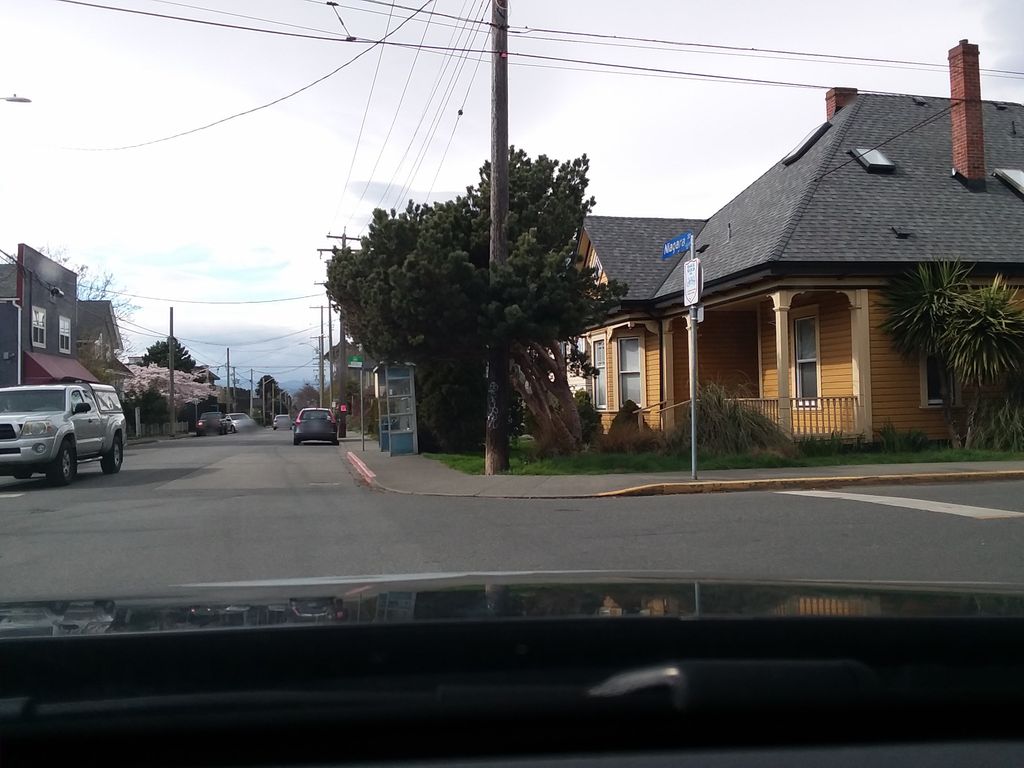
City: victoria